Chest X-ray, PA view. Patient: 29 years old, sex M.
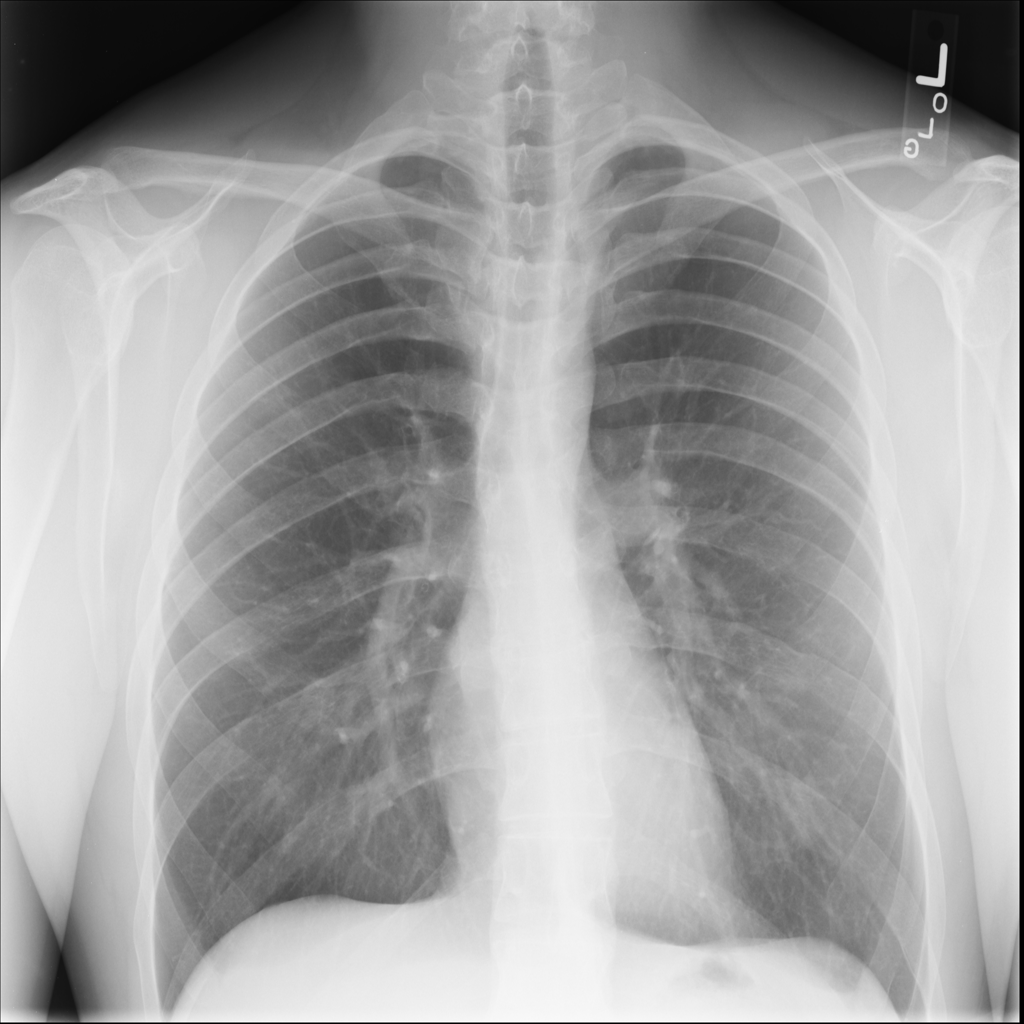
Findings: No Finding